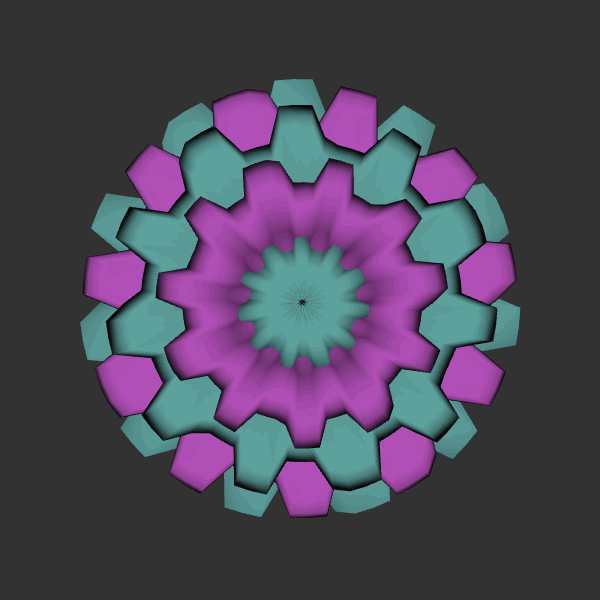
Background: dark